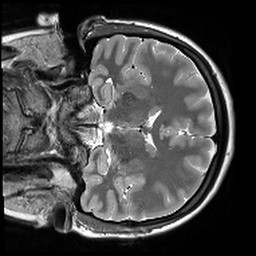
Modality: T2starw
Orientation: coronal
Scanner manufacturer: siemens
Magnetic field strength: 3 T
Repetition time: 9.86 s
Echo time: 0.05 s